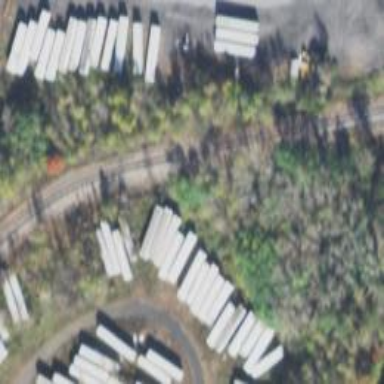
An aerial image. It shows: Railway siding with rails.